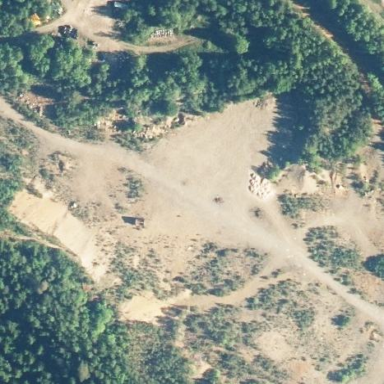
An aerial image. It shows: Quarry area.